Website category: phone
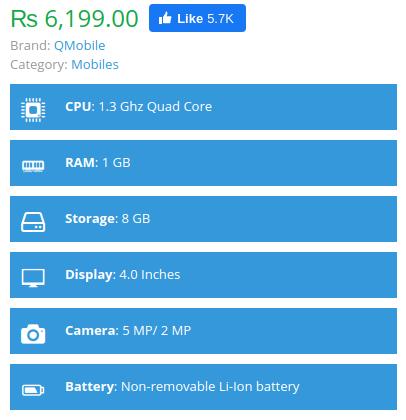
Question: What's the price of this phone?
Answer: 6,199.00

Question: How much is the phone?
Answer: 6,199.00

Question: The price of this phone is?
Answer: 6,199.00

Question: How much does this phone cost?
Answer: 6,199.00

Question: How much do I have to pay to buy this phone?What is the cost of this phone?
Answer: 6,199.00

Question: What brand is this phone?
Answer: QMobile

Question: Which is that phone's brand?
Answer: QMobile

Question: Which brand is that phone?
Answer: QMobile

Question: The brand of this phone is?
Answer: QMobile

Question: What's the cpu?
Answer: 1.3 Ghz Quad Core

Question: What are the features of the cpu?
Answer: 1.3 Ghz Quad Core

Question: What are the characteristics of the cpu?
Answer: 1.3 Ghz Quad Core

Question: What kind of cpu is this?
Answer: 1.3 Ghz Quad Core

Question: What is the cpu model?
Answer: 1.3 Ghz Quad Core

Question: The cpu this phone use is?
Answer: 1.3 Ghz Quad Core

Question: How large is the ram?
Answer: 1 GB

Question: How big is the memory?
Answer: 1 GB

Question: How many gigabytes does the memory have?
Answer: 1 GB

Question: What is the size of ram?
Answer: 1 GB

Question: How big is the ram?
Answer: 1 GB

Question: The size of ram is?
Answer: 1 GB

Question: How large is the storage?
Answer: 8 GB

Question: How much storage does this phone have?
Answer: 8 GB

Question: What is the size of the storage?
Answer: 8 GB

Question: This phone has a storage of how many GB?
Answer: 8 GB

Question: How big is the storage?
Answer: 8 GB

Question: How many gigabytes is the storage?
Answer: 8 GB

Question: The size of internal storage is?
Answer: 8 GB

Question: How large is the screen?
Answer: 4.0 Inches

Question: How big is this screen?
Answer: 4.0 Inches

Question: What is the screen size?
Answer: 4.0 Inches

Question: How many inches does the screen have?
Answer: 4.0 Inches

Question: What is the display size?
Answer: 4.0 Inches

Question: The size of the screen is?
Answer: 4.0 Inches

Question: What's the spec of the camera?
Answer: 5 MP/ 2 MP

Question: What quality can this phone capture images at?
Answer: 5 MP/ 2 MP

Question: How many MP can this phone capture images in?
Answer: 5 MP/ 2 MP

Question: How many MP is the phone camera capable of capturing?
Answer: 5 MP/ 2 MP

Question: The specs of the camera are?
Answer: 5 MP/ 2 MP

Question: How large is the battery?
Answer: Non-removable Li-Ion battery

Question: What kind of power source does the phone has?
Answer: Non-removable Li-Ion battery

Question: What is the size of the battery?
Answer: Non-removable Li-Ion battery

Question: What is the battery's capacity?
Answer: Non-removable Li-Ion battery

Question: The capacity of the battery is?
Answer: Non-removable Li-Ion battery